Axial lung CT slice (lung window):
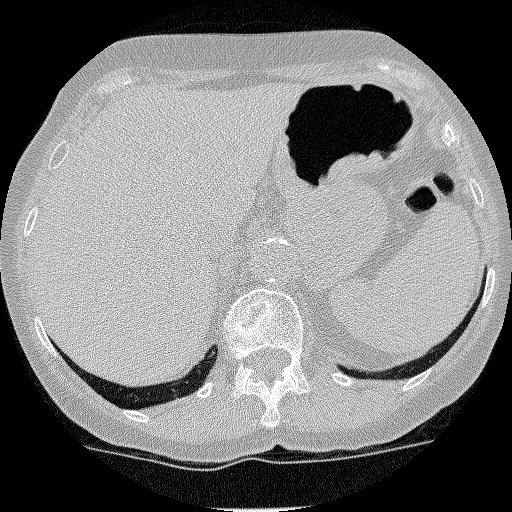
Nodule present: no